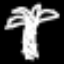
Label: palm tree